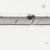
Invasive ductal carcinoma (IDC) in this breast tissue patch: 0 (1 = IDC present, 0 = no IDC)